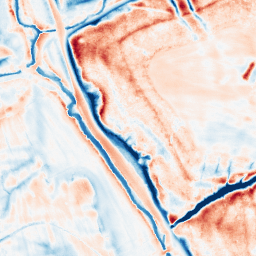
Category: classical
Decomposition family: uniform
Decomposition parameters: size: 20
Upsampling method: sinc_blackman
Upsampling parameters: scale: 2
kernel_size: 16
Upsampling scale: 2